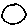
Label: circle